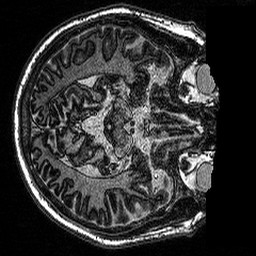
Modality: MP2RAGE
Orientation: axial
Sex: male
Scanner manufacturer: siemens
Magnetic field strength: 3 T
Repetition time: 5 s
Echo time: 0.00292 s